Question:
As show in the picture I have following structures to store set of closet "Curves" in a "Slice".
A "Curve" consist of "Nodes" implemented as a doubly-linked-list.
Here is the psuedo code :
'''
class Slice {
List<Curve*> curves;
}
class Curve {
int objectID;
Node *headNode;
}
class Node {
double x,
double y,
Node *next;
Node *previous
}
'''
I render this stucture using QT paint methods and I want to select the node closest to the mouse point.
What I do is,
a).Get each "Curve" in the "Slice"
b).Go through all nodes in selected curve and calculate the distance from mouse-point to each point and compare.
My questions :
1) if we take number of curve is "c" and average nodes is "n" the algorithm complexity is O(n*c).
Is this analysis correct?
2)Is there anyway to improve the algorithm ,make it more faster? Using Binary Tree,HashTable ..etc?
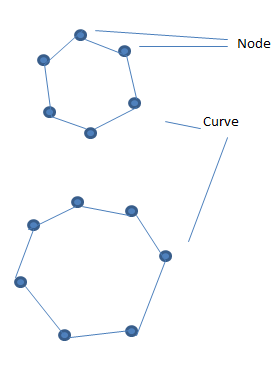
Answer: 1) Yes your analysis is correct
2) You can get logarithmic complexity by using the <URL> algorithms.
The simplest of all is perhaps <URL>